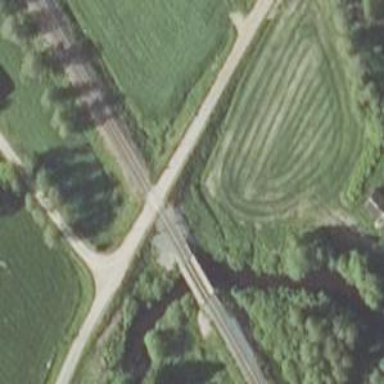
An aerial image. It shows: Level crossing with saltire marking.